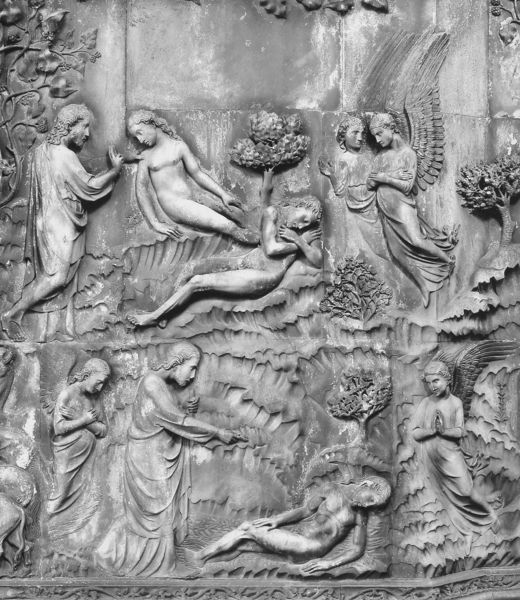
Titel: Orvieto, Dom, Fassadenschmuck
Künstler: Lorenzo Maitani
Standort: Orvieto, Dom (EU - I - Umbrien)
Schlagwörter: baum, blätter, flügel, gott, hand, mann, nackt, schlaf, frauen, blume, frau, marmor, bibel, mensch, stein, tod, engel, garten, keramik, apfel, relief, liegen, schlafend, italien, metall, bronze, adam, eva, paradies, eisen, erkenntnis, schlange, verführung, christus, jesus, sündenfall, eden, vertreibung, guss, erzengel, biblisch, adam und eva, genesis, sarkophag, erschaffung, ofenplatte, enegl, erschaffung des menschen, gottvater jung